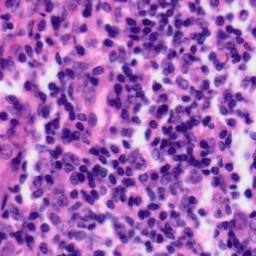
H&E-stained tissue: Tonsil